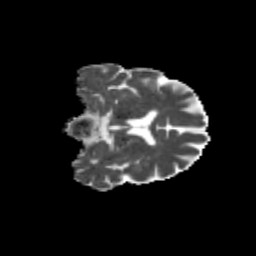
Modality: MD
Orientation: coronal
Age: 68
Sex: male
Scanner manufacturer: siemens
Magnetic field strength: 3 T
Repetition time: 4.71 s
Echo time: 0.0906 s